Question: I started to learn IOS development. I am going through a video tutorial. The instructor is connecting the Hello World to the code by pressing control and using the mouse, as you can see in the screenshot :

I have windows 7 machine. I rented a mac VM from xcodeclub. When I tried to press control and connect the viewcontroller to the code by dragging mouse as done by the instructor, it do not connect. I am using windows keyboard. So how to do this ?
Is any other way to do this ? Or I have to use some other key + mouse drag ?
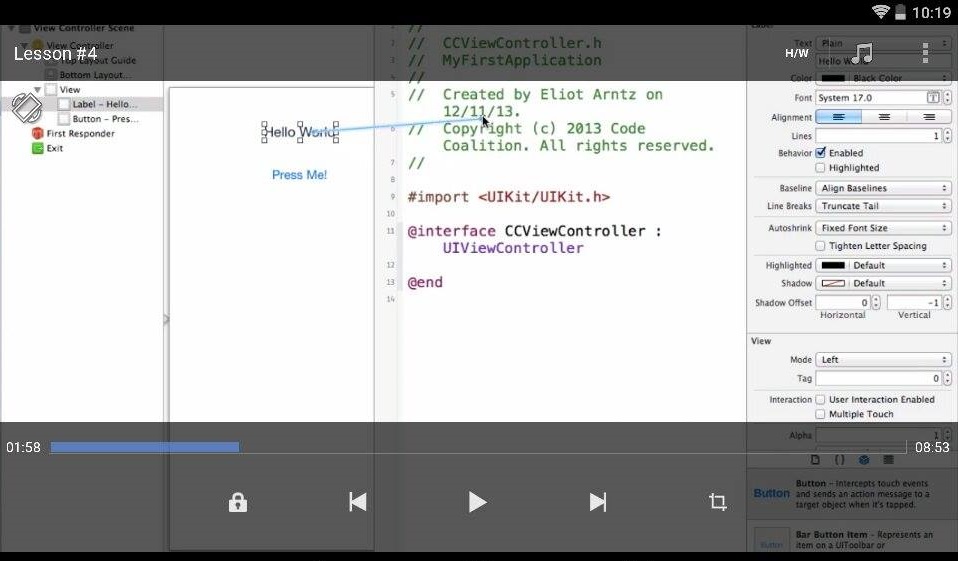
Answer: . Try right clicking on the label and dragging from new referencing outlet.
Otherwise, check to see if your view controller is the correct class. Click on your storyboard file (probably called main.storyboard or something similar) and select the graphical representation of your view controller. Then, on the right hand side click on the small icon that is the 'identity inspector'. Make sure under custom class it displays UIView. If it doesn't, change it to UIView and try again.
If that doesn't work make sure you're dragging the blue line across the screen so that when you release it you are between the @interface and @end lines of code. Like this:
'''
@interface
// drag it here...
@end
'''